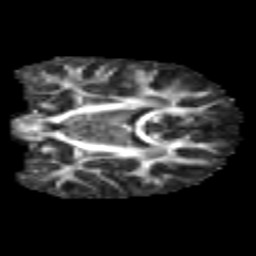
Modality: FA
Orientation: coronal
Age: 7
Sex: male
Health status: healthy